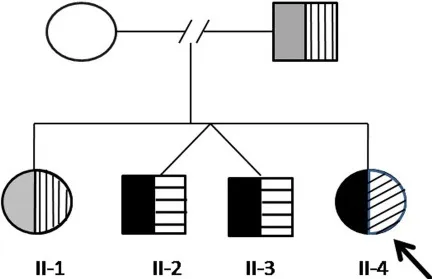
The family tree. The arrow indicates the proband (II-4). The black pattern indicates full-blown ASD, the gray pattern indicates subthreshold ASD, the vertical line pattern indicates BD-II, the horizontal line pattern indicates ID, and the slanting line pattern indicates bipolar disorder I.
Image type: pathology (giemsa)